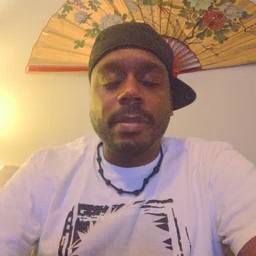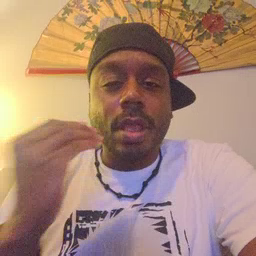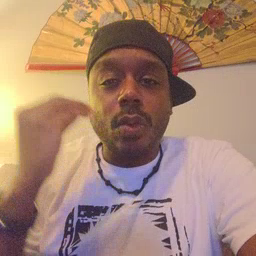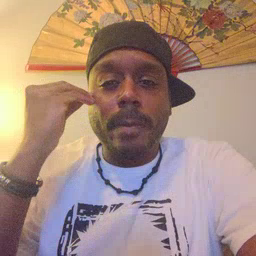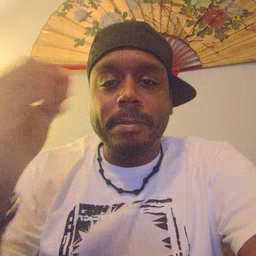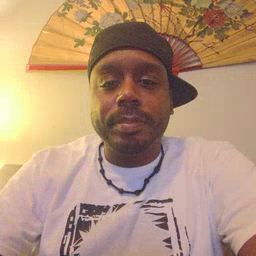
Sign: home